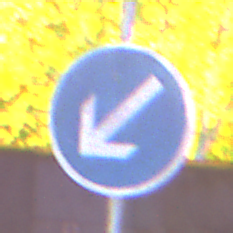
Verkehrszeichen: VorgeschriebeneVorbeifahrtLinks
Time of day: Night
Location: Outdoor (Urban)
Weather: PartlyCloudy
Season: NotSpecified
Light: Natural